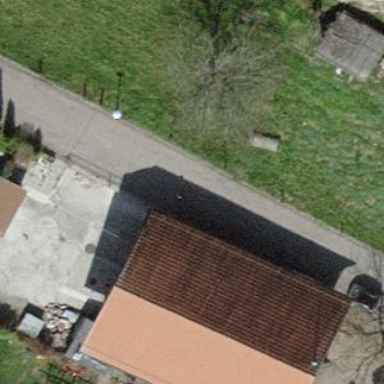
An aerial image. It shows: Barn.